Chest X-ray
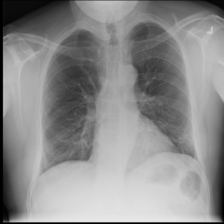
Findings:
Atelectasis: positive
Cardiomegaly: negative
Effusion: negative
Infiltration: negative
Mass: negative
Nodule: negative
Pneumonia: negative
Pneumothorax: negative
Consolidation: negative
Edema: negative
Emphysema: negative
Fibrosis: negative
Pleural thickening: negative
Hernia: negative